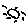
Label: sun